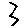
Label: zigzag